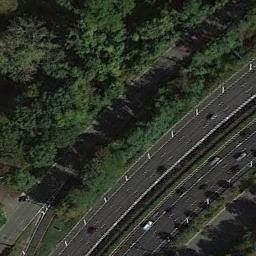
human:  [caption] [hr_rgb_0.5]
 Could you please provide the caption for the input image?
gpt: The workshops on the highway are widely spaced .

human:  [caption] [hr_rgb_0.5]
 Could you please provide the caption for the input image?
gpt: Two straight freeways go through the forest with many dark green trees and some cars are driving on the freeway .

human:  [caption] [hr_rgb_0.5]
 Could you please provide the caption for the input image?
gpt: The freeway goes through the forest with some cars .

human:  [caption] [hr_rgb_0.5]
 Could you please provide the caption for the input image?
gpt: There are large green forests around the freeway and there are many cars on the freeway .

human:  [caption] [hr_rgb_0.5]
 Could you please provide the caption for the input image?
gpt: There are many green trees beside the freeway .